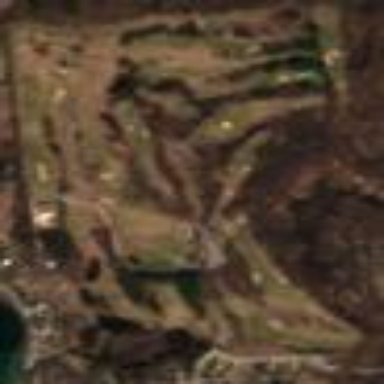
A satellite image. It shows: Golf course surrounded by greenery.